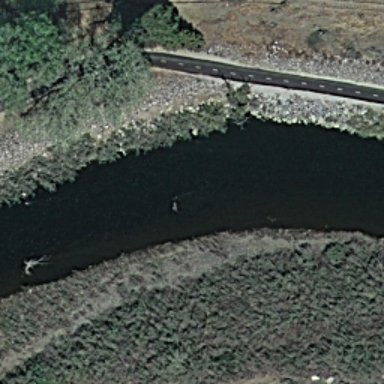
It is a river with black water and a road on one bank of the river .